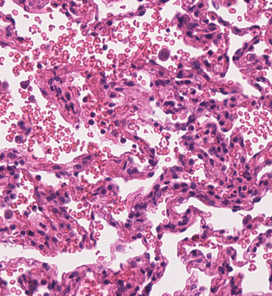
Tumor epithelial tissue: no
Tumor-associated stroma tissue: no
Normal tissue: yes